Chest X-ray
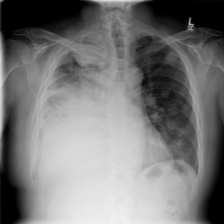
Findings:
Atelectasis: negative
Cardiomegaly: negative
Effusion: negative
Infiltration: negative
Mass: negative
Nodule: positive
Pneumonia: negative
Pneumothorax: negative
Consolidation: negative
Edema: negative
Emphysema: negative
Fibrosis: negative
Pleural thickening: negative
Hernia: negative